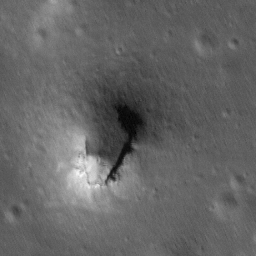
Pit: Sinus Iridum Pit
Host crater: Sinus Iridum
Host type: mare
Lunar coordinates: latitude 45.623, longitude 331.189